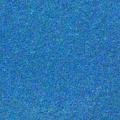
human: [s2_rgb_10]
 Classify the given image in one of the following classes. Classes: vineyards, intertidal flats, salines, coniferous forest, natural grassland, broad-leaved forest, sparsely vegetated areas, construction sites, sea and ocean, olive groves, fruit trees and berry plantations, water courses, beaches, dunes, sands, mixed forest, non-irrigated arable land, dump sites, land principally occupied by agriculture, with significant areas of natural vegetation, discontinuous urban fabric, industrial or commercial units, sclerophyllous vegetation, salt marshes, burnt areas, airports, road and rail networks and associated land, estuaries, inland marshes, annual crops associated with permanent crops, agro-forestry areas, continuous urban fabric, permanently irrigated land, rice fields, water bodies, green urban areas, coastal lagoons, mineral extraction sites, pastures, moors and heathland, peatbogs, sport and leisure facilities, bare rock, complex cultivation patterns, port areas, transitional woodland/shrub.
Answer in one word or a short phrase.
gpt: sea and ocean